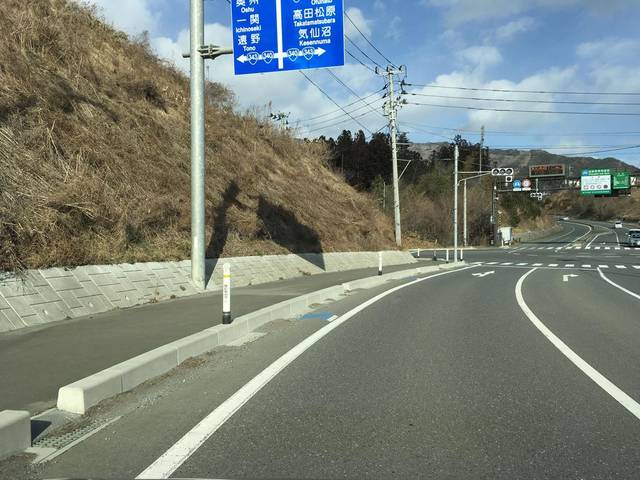
Region: Japan
Coordinates: 39.029, 141.625